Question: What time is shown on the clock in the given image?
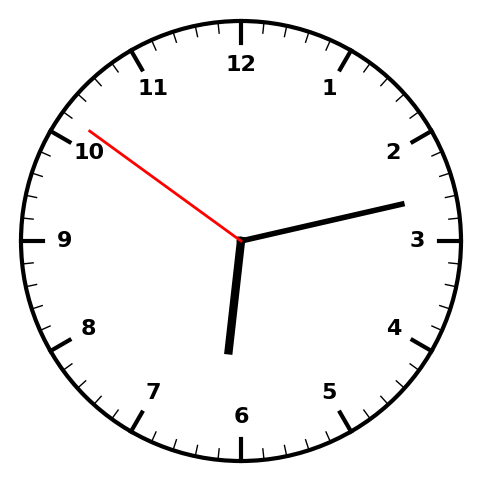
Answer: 06:12:51